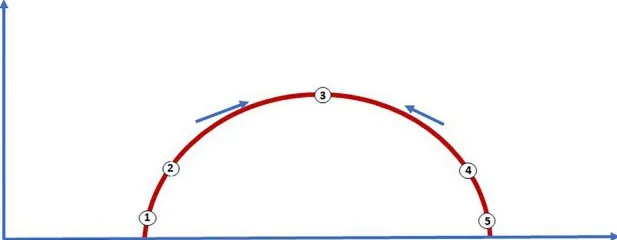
The therapeutic course as an idealized exploration-exploitation-dilemma (red). Goal-directed therapeutic interaction starts at pole (1): Overly exploitation/non-adaptive behavioral outcome: At the beginning of therapy, the client is stuck and repeatedly maintains his dysfunctional pattern; free energy is very high. (2) Elaborating/validating the current model, work with emotions, starting guided reality checks in a safe environment, define experiments. More clarity, first success experiences, less free energy. (3) Balance/more adaptive behavioral outcome: both sufficient safety and sufficient experimentation, ratio may vary, directed exploration, thorough self-directed reality checks. Lowest possible value of free energy (4) Is there evidence that too much exploration, aimless experimenting leads to avoidance of key issues? Problems in therapeutic relationship? Increasing free energy. (5) Overly exploration/non-adaptive behavioral outcome: many new behavioral projects are started but not finished, impulsivity, too much new information, inefficient use of behavioral experiments, no robust learning experience and change, risk of falling back into the grip of the dysfunctional internal model. Free energy is very high again.
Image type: pathology (immunostaining)